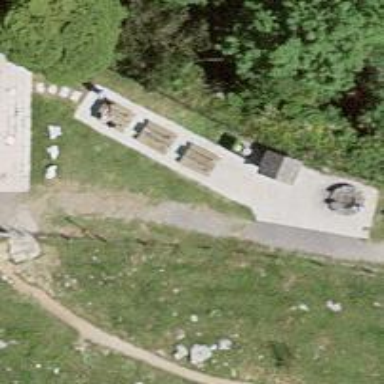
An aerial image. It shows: Picnic site for tourists.